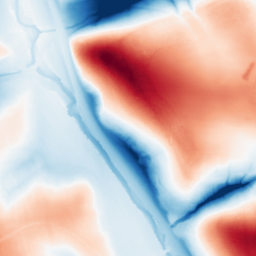
Category: classical
Decomposition family: gaussian_anisotropic
Decomposition parameters: sigma_x: 20
sigma_y: 50
Upsampling method: sinc_hamming
Upsampling parameters: scale: 4
kernel_size: 16
Upsampling scale: 4